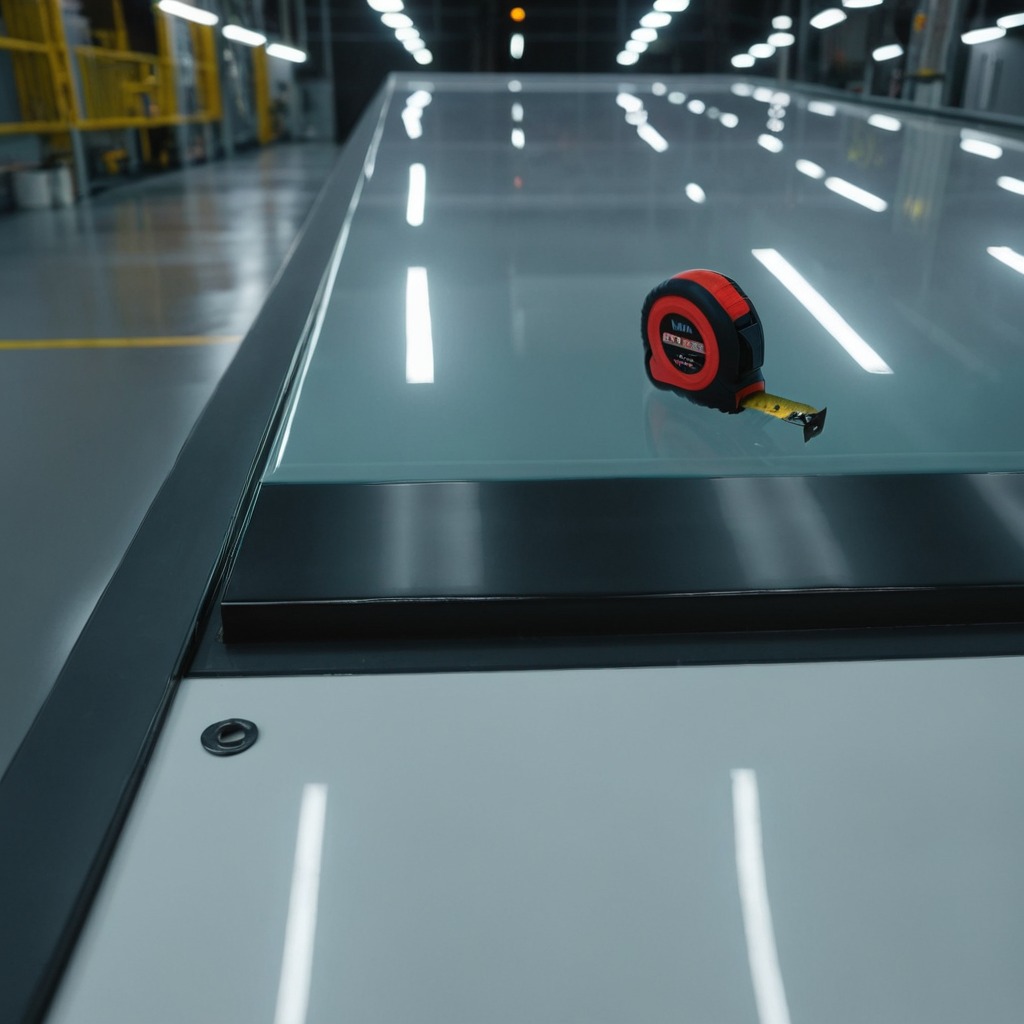
A measuring tape lies on the table.